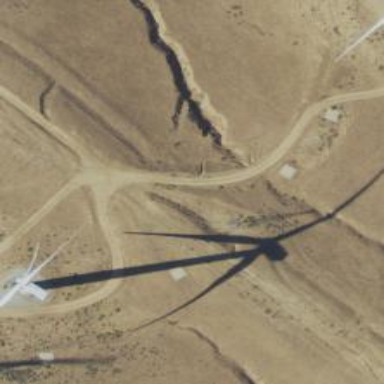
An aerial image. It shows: Wind turbine generating power.